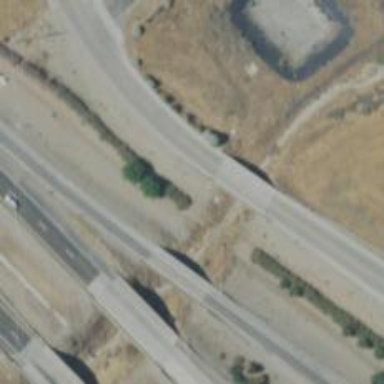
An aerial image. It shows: Bridge over motorway_link.